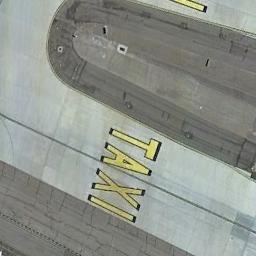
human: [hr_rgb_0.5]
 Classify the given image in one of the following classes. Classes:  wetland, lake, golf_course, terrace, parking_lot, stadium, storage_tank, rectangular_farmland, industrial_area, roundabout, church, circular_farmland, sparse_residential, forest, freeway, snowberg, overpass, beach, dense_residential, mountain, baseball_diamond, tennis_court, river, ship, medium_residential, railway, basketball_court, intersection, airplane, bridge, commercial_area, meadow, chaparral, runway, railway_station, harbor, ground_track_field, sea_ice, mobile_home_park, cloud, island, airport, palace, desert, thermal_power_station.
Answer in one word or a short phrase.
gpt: runway